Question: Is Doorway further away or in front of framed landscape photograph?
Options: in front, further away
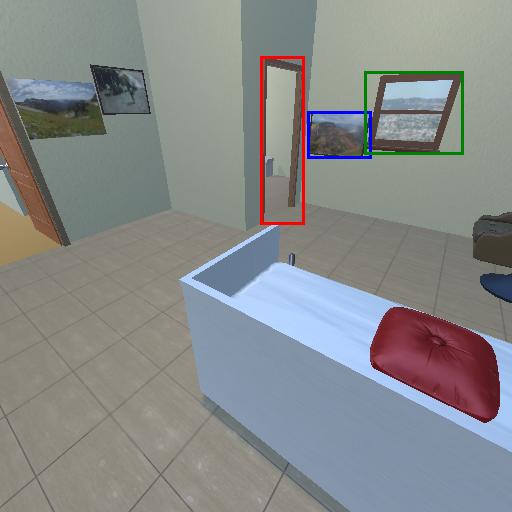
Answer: in front